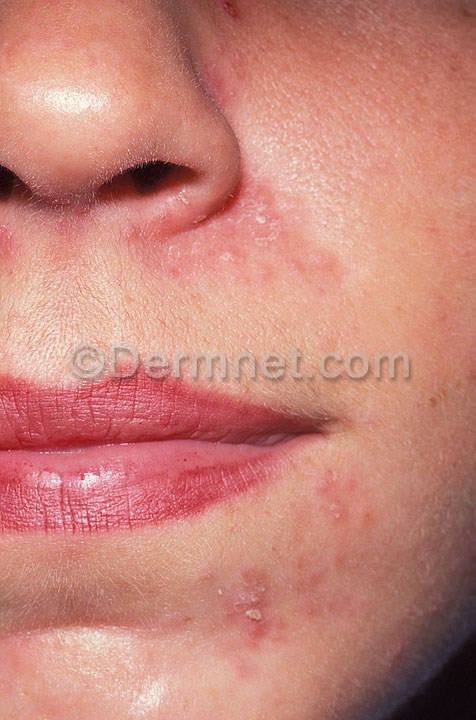
Disease: Acne and Rosacea Photos